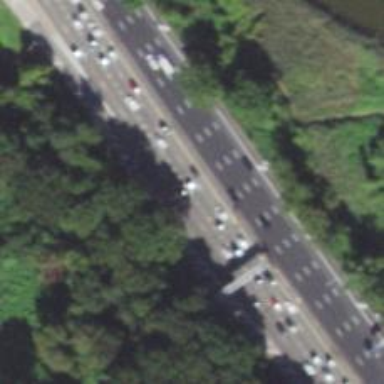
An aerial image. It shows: Asphalt motorway.